Question: Can you please let me know how I can customize the Bootstrap Carousel Controls for example I would like to change the size of the controls, or bg colors and How I can add background image to the controls?
I tried to replace the with bootstrap Icons but they positioned at the top of control and didn't work properly
'''
<a class="carousel-control left" href="#this-carousel-id" data-slide="prev"><i class=" icon-arrow-right icon-white"></i></a>
<a class="carousel-control right" href="#this-carousel-id" data-slide="next">&rsaquo;</a>
'''
the output looks like:

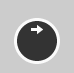
Answer: How familiar are you with CSS?
What I see in your screenshot could be adjusted via font-size and line-height properties
Bootstrap is a CSS framework so customization is just a matter of overriding defaults, often using an id tag or something similar